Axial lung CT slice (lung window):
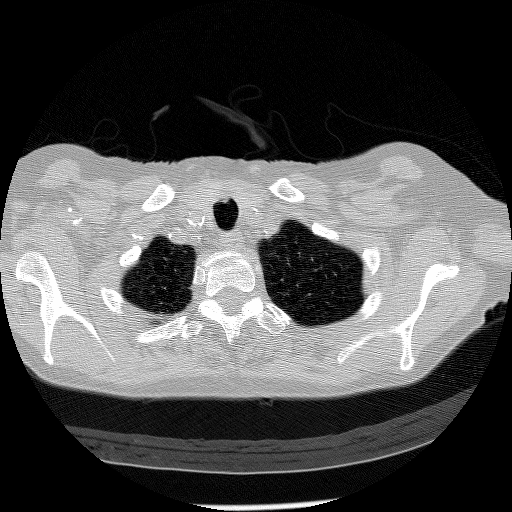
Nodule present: no